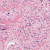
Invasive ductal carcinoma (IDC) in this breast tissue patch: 0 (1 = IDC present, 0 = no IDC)